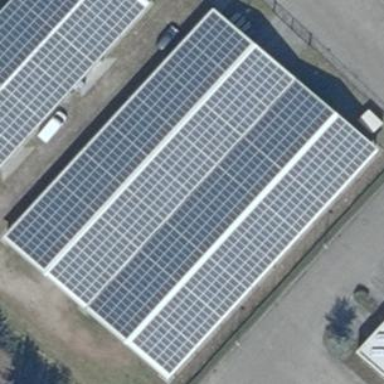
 generating electricity through photovoltaic methods."